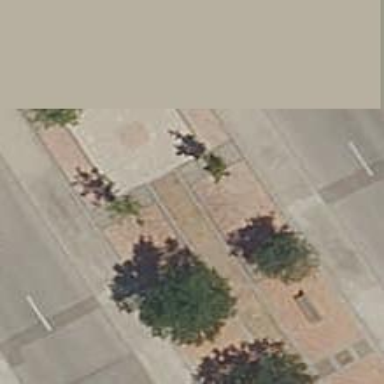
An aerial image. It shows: Footway made of paving stones.